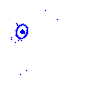
Particle: pion